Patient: sex M, age 46
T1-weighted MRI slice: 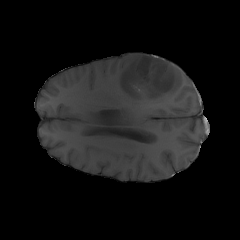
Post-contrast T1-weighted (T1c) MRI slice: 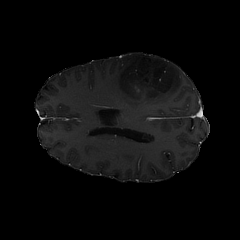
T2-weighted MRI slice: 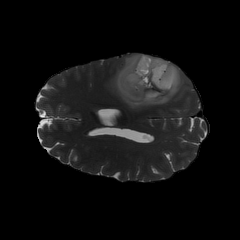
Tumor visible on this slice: yes
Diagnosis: Astrocytoma, IDH-mutant
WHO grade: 3